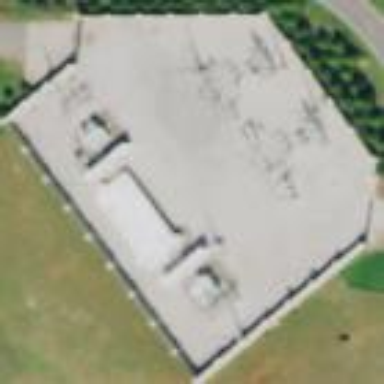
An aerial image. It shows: Power substation.